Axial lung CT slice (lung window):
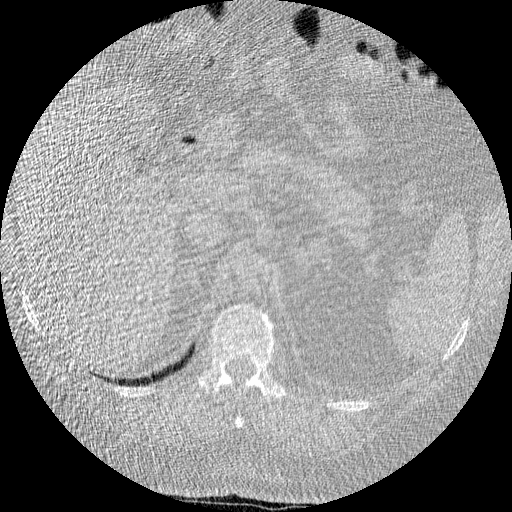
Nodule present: no